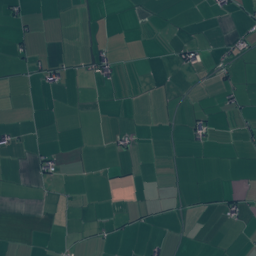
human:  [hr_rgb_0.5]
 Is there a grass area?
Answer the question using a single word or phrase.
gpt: yes

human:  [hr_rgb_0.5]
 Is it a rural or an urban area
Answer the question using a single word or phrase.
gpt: rural

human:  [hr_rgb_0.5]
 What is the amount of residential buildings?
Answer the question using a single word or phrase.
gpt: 107

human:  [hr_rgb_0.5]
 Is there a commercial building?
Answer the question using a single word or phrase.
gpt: no

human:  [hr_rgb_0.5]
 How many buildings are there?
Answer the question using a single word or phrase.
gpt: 107

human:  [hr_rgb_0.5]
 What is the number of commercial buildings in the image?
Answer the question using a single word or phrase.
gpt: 0

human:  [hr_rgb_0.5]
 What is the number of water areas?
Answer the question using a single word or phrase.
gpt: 18

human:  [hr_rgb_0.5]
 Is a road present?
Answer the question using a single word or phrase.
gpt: yes

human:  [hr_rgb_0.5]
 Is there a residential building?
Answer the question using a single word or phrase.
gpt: yes

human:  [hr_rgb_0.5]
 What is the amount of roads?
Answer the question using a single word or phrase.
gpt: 33

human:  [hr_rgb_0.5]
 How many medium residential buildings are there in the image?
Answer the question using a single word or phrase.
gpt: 9

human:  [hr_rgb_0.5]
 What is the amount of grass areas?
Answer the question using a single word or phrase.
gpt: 256

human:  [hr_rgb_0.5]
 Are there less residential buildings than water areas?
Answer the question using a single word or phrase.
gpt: no

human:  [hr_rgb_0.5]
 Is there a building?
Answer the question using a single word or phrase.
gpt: yes

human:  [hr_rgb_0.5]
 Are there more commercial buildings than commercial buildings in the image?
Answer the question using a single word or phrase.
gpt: no

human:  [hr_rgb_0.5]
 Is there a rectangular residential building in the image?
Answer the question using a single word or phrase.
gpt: yes

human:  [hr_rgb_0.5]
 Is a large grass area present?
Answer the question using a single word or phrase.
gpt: yes

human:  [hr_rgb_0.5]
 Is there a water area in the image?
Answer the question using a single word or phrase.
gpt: yes

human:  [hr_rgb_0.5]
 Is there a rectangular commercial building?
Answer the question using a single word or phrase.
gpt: no

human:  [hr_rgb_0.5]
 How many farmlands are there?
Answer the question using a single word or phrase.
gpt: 21

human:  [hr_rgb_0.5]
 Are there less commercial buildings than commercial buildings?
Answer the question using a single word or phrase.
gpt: no

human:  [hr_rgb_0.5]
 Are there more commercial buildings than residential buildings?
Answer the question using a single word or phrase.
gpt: no

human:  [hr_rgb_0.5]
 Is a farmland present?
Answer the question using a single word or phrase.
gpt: yes

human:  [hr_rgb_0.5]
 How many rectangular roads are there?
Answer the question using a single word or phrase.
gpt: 0

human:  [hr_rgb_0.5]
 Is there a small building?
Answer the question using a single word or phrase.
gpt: yes

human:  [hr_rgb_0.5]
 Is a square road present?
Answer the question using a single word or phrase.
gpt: no

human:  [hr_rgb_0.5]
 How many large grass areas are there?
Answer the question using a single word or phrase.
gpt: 234

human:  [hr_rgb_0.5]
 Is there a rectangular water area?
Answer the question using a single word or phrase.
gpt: yes

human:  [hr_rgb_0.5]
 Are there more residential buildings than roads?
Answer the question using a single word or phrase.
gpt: yes

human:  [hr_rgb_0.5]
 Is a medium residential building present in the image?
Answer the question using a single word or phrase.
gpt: yes

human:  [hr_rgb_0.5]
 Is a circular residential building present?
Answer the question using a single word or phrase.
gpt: yes

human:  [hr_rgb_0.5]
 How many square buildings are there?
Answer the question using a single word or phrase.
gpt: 3

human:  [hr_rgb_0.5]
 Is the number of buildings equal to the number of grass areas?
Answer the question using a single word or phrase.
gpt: no

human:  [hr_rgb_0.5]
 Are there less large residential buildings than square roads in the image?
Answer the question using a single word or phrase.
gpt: no

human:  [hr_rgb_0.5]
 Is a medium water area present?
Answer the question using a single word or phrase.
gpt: yes

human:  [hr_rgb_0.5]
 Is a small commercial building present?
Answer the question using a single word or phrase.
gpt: no

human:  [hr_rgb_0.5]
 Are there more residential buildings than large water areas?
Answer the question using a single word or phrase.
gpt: yes

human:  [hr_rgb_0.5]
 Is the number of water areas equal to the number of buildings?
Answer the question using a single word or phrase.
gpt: no

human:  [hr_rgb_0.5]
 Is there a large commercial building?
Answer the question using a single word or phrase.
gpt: no

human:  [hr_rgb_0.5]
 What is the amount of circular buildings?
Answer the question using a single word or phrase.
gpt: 3

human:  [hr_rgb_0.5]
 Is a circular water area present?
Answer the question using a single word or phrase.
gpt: no

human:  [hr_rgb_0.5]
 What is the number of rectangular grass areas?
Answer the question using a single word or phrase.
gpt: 5

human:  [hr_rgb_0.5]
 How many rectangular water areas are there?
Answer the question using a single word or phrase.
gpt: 3

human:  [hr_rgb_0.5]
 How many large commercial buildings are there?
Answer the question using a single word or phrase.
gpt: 0

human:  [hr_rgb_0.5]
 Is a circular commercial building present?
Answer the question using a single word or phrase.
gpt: no

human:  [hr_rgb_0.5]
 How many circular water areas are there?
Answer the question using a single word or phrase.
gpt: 0

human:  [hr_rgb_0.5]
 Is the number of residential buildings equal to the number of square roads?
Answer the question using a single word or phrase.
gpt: no

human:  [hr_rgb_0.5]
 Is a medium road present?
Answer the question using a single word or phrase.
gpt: no

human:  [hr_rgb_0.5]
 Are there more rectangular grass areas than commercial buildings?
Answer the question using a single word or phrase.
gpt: yes

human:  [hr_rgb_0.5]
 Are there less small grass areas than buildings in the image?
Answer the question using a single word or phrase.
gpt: yes

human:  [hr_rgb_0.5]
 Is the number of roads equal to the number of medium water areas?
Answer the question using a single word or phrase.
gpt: no

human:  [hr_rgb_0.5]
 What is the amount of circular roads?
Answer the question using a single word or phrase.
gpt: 0

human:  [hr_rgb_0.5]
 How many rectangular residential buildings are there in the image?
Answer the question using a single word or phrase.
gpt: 54

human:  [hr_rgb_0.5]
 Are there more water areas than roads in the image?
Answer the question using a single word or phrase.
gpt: no

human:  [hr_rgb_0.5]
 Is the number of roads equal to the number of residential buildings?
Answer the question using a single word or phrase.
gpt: no

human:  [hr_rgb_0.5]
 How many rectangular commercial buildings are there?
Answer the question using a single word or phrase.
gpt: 0

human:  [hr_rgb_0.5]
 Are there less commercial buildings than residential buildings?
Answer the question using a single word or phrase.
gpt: yes

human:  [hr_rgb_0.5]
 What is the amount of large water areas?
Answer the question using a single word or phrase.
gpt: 2

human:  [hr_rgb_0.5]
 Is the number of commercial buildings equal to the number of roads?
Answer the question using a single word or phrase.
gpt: no

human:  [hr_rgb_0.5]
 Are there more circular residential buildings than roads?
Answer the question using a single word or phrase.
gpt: no

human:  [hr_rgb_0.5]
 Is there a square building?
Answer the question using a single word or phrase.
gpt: yes

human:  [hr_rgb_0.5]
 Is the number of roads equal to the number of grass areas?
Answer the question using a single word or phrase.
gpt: no

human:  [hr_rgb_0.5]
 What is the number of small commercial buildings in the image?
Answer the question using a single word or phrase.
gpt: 0

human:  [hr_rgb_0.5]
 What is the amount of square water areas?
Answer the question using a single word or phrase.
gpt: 0